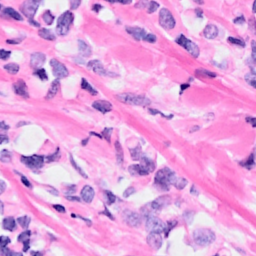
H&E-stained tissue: Breast